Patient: sex M, age 78
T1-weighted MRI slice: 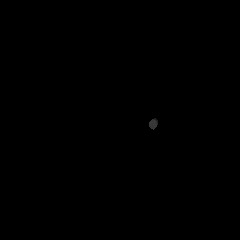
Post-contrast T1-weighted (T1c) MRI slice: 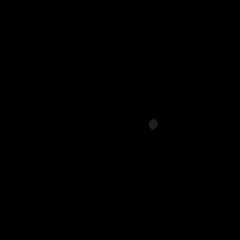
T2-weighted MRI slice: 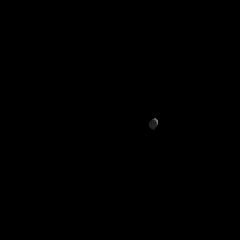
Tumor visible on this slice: no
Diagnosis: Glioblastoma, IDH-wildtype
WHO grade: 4